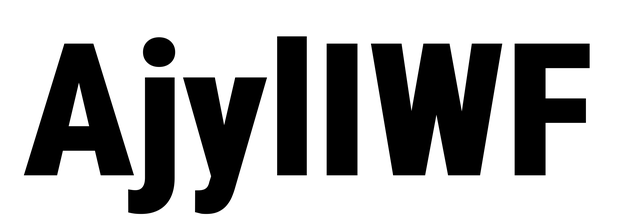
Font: Roboto_Condensed_Black